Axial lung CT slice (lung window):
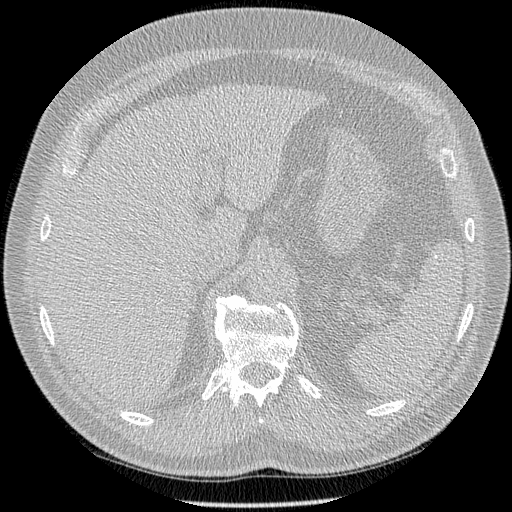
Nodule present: no